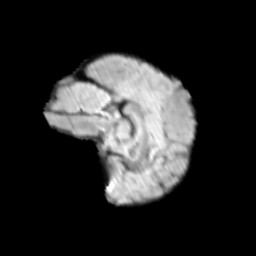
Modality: T2w
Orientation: sagittal
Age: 9
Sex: male
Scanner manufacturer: siemens
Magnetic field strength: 3 T
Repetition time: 3.8 s
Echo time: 0.07 s